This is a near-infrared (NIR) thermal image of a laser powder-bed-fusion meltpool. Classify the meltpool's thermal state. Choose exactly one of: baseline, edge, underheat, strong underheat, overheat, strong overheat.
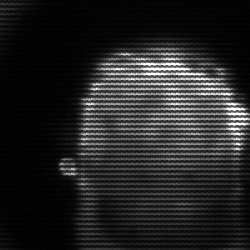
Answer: baseline